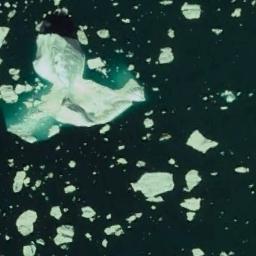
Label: sea_ice